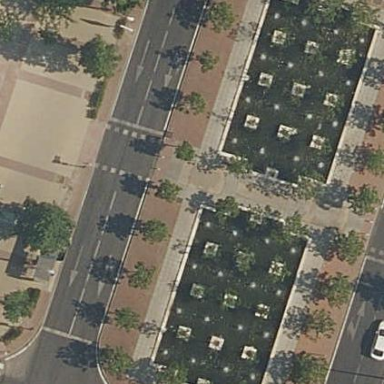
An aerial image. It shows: Fountain located in natural water setting.